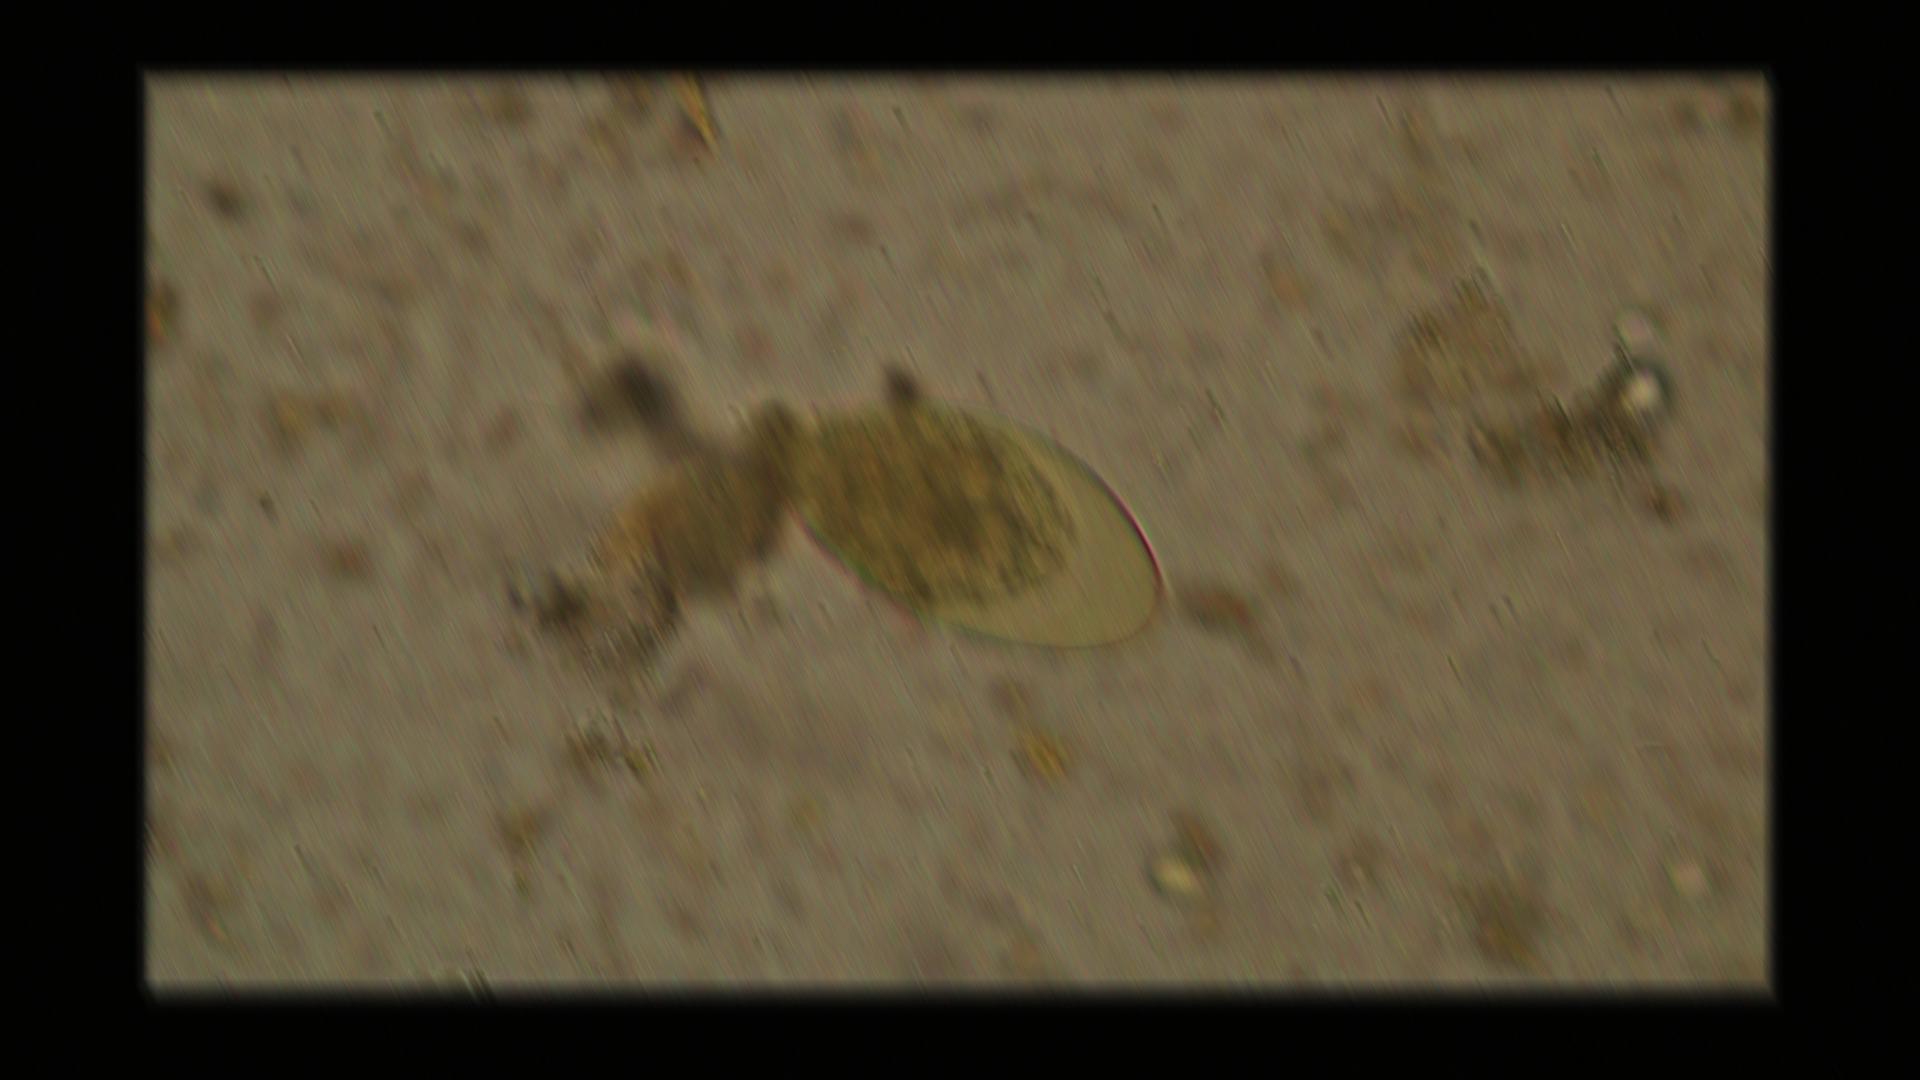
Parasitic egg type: Fasciolopsis buski